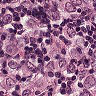
Metastatic tissue present: yes